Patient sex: M
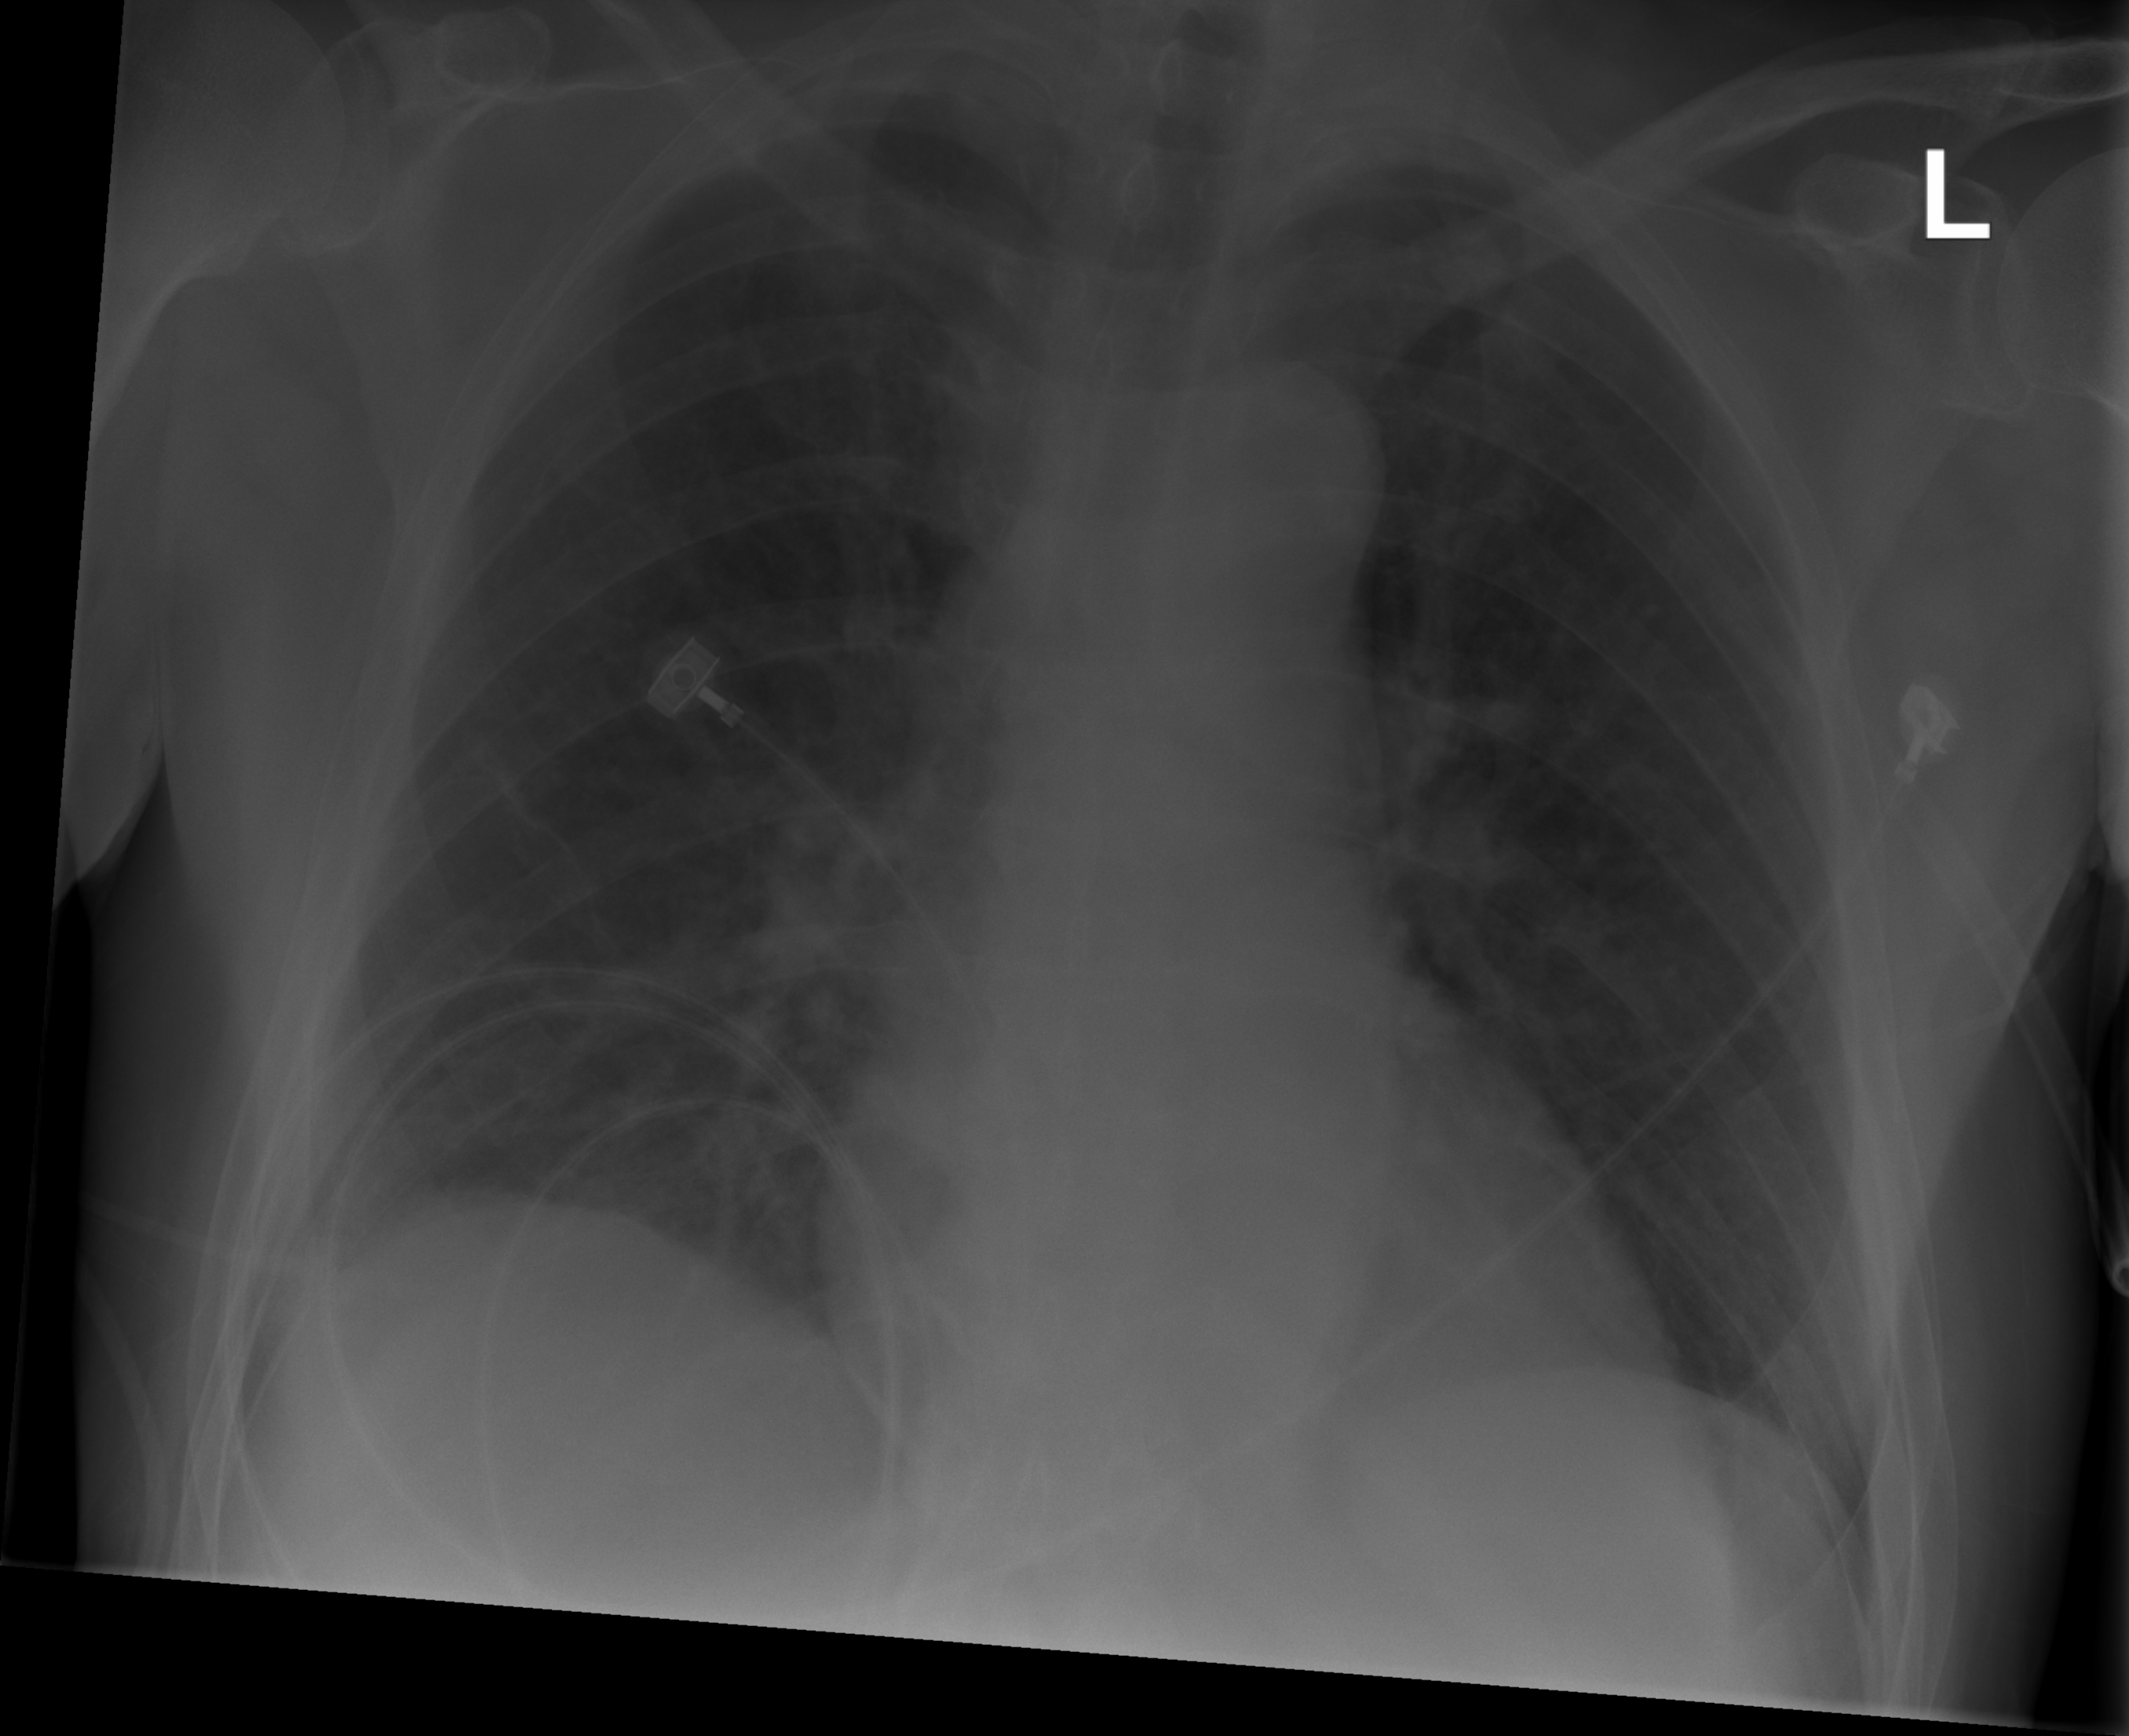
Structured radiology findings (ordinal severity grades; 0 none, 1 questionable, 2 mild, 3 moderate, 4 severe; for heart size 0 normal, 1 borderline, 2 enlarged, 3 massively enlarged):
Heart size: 0
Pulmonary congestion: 2
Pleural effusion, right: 0
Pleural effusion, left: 0
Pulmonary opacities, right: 0
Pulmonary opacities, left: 0
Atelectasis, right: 0
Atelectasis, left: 0